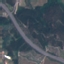
Land use / land cover: Highway